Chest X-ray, AP view. Patient: 48 years old, sex F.
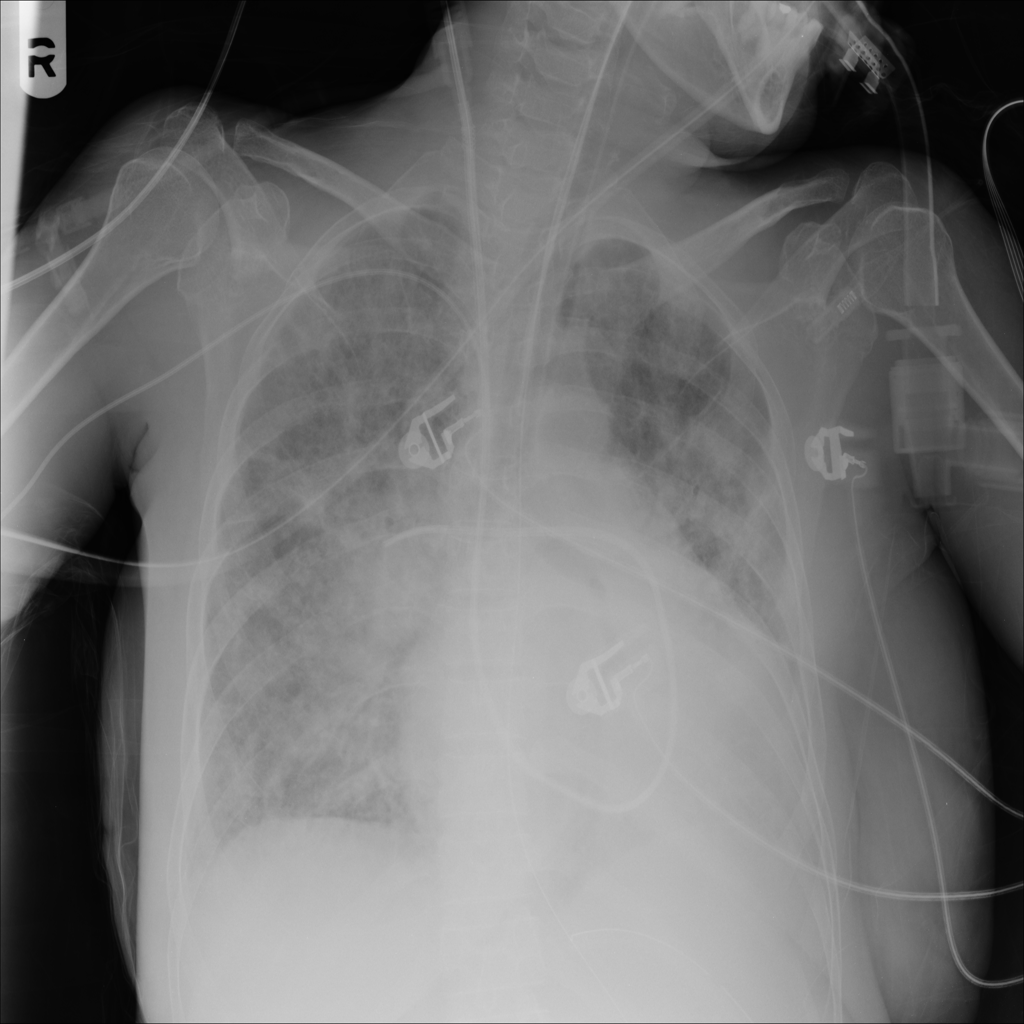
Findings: Infiltration